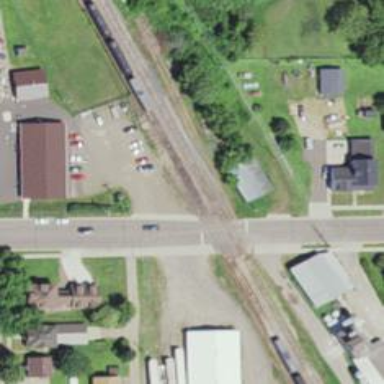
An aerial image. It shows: Level crossing along the railway.